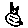
Label: cat